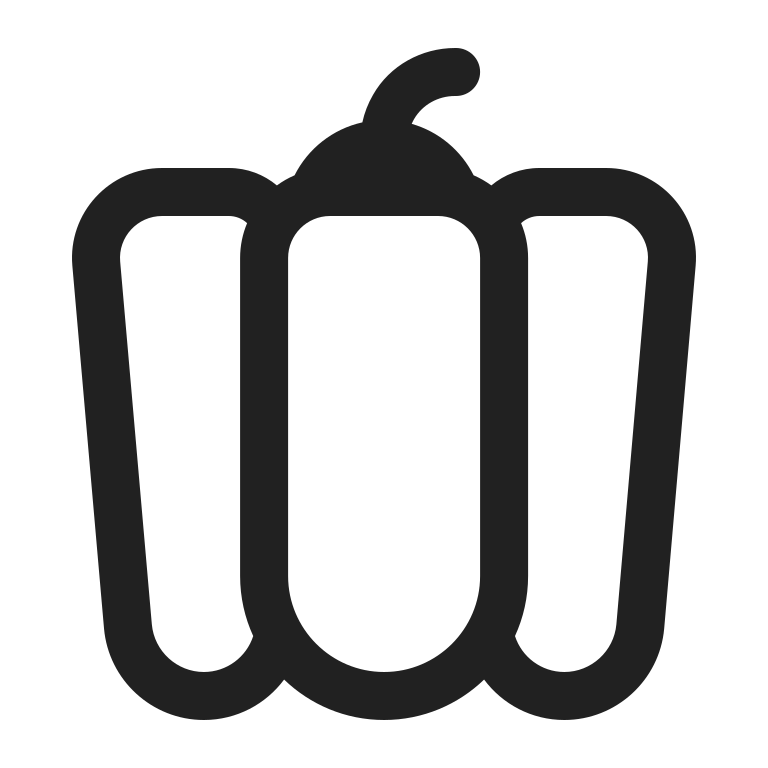
bell pepper high contrast